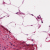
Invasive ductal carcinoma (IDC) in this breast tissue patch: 0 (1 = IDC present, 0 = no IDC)